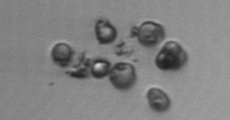
Label: Phaeocystis